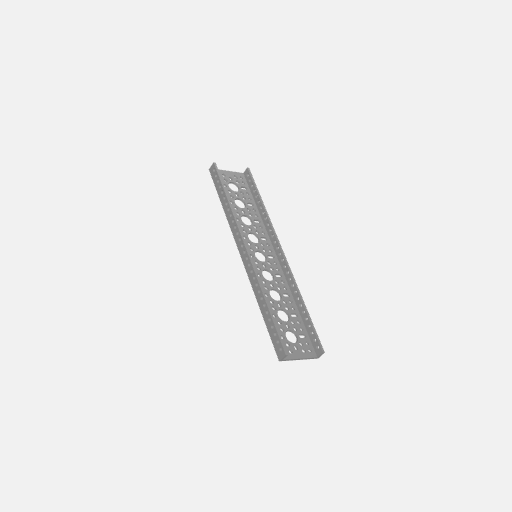
Part: LowSideUChannel9H